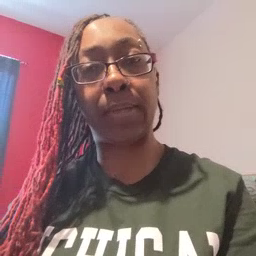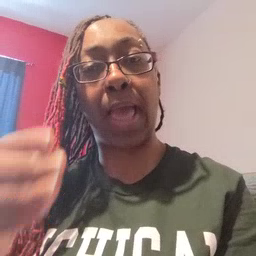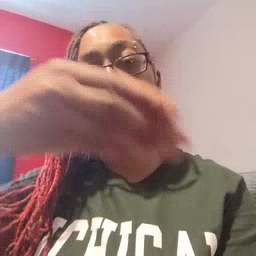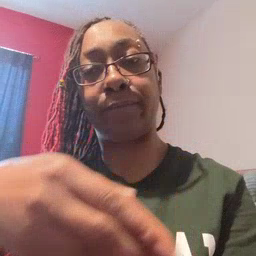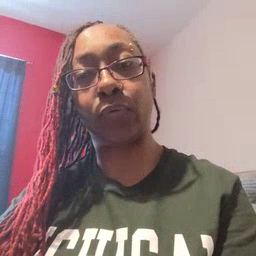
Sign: after